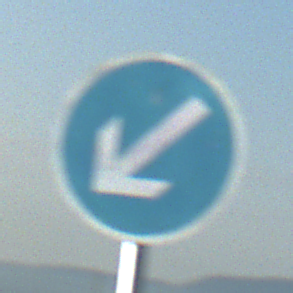
Verkehrszeichen: VorgeschriebeneVorbeifahrtLinks
Umgebung: Outdoor, Nature
Tageszeit: MorningAfternoon
Wetter: Clear
Licht: Natural
Jahreszeit: NotSpecified
Kontrast: HighContrast